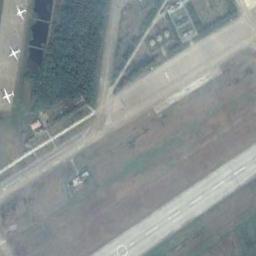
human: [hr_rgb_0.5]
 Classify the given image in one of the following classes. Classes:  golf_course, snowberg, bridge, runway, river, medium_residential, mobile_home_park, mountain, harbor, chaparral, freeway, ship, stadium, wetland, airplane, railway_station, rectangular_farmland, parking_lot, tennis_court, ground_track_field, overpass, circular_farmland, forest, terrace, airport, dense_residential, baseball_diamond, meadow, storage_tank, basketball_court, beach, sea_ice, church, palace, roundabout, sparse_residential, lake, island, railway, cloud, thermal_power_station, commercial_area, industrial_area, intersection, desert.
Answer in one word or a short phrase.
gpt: runway